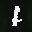
Label: 1